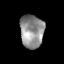
Tissue: prostate
Cell type: T cells
Senescence score: 0.7431
Nuclear area (px): 764
Mean DAPI intensity: 143.94